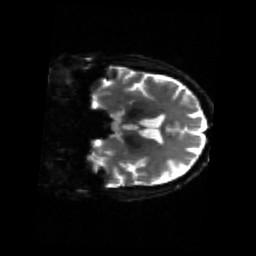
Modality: sbref
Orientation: coronal
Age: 65
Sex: male
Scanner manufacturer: siemens
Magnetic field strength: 3 T
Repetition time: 4.71 s
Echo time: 0.0906 s